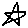
Label: star